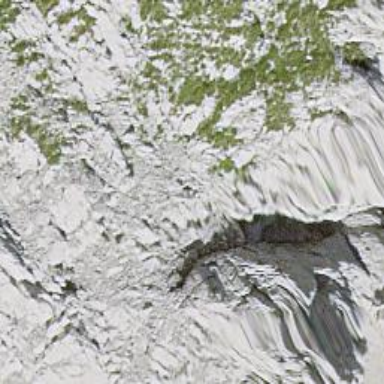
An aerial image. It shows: Natural cliff.